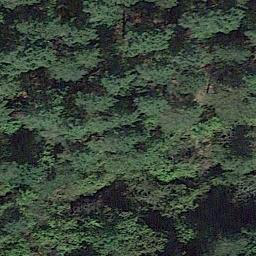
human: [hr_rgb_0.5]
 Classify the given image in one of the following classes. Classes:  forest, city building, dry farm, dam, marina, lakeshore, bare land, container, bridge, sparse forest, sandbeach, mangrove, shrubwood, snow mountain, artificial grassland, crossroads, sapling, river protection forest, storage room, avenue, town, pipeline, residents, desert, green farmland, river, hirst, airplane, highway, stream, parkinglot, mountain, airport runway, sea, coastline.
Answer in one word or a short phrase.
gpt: forest